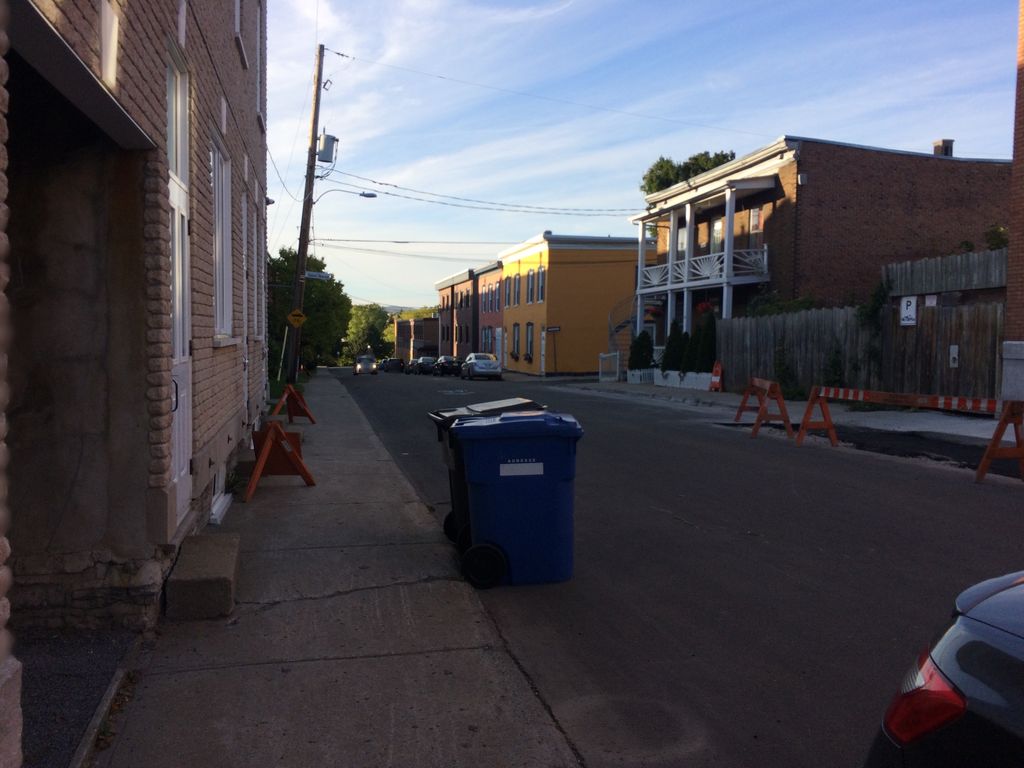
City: quebec_city